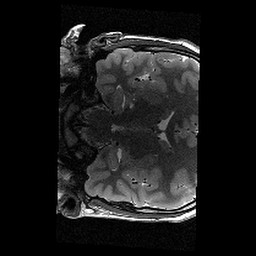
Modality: T2w
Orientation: coronal
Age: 11
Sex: male
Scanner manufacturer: siemens
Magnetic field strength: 3 T
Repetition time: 9.23 s
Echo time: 0.067 s